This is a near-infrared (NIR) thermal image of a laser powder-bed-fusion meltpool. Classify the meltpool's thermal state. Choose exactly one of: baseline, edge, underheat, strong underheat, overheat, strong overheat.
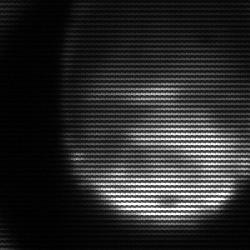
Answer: edge